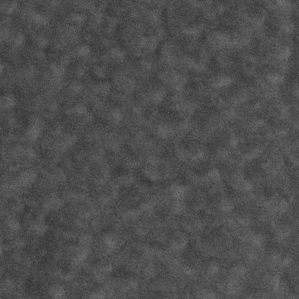
Label: frost